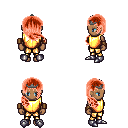
a pixel art fantasy rpg character, female body template, human, dark skin, gold chest armor, gold greaves, red right-swept hairstyle, iron tiara, leather bracers, metal boots, four views (front, back, left, right), 2x2 character sprite sheet, small pixel art, hard edges, no anti-aliasing